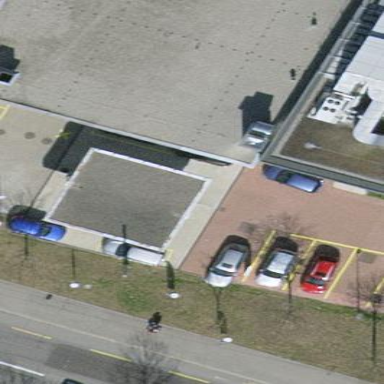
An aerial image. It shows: View of roof of building.